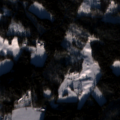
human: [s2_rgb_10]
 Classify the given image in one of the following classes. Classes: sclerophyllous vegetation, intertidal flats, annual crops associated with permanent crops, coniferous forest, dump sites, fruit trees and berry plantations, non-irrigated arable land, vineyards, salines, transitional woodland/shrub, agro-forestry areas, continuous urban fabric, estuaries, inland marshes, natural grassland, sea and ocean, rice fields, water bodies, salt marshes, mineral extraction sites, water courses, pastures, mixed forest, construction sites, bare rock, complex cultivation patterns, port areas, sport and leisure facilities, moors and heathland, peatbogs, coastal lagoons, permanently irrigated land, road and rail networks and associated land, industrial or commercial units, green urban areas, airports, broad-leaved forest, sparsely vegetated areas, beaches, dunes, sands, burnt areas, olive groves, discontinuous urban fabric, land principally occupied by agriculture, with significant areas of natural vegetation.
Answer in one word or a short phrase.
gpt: discontinuous urban fabric, land principally occupied by agriculture, with significant areas of natural vegetation, coniferous forest, mixed forest